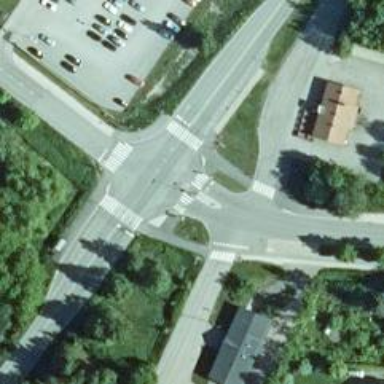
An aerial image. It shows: Marked footway crossing with asphalt surface and crossing island.